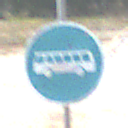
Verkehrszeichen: Busssonderstreifen
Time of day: Midday
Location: Outdoor (Suburban)
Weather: PartlyCloudy
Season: NotSpecified
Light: Natural